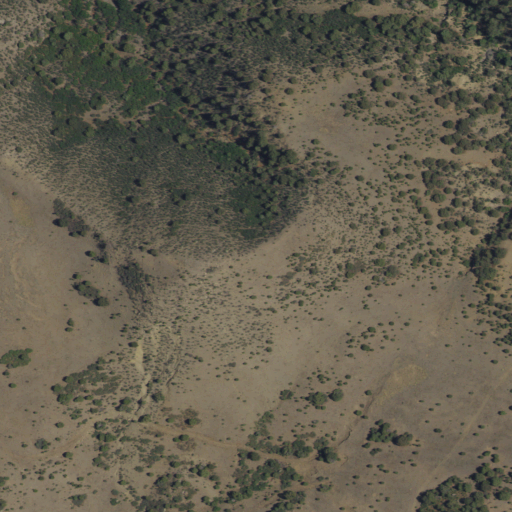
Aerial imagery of mountain in New Mexico named Potato Mountain containing shrub, evergreen forest, and grassland